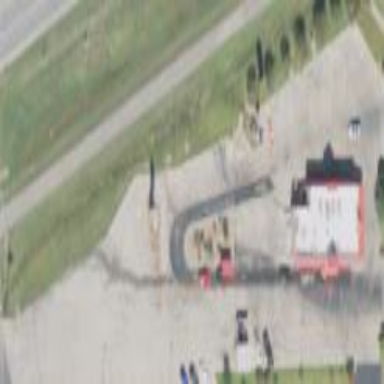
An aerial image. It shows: Parking area.